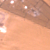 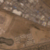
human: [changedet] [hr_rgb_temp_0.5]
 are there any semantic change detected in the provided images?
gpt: Desert left the place to urbanization.